Question: We got 3 points: , and .

The mail image, moves in a curved line from the start and end point, this is done by jQuery animate.
Now the next step is to make the mail image rotate while the animation is running. So at the start point and end point it would be rotated 0 degrees, but while animating, it should rotate facing the path of the animation. (see the image)
What I have tried:
<URL>
'''
// Init dom elements
var $start = $('#start');
var $end = $('#end');
var $mail = $('#mail');
// Get position coordinates
var startPos = $start.position();
var endPos = $end.Position();
// Angle calculation
var getAngle = function(currX, currY, endX, endY) {
var angle = Math.atan2(currX - endX, currY - endY) * (180 / Math.PI);
if (angle < 0) {
angle = Math.abs(angle);
} else {
angle = 360 - angle;
}
return angle;
};
// Mail angle
var getMailAngle = function() {
var currPos = $mail.position();
var endPos = $end.position();
return getAngle(currPos.left, currPos.top, endPos.left, endPos.top);
};
// Animate
$mail.animate({top: endPos.top, left: endPos.left}, {
specialEasing: {left: "easeInSine", top: "linear"},
// Executed each "animation" frame, so we rotate here.
step: function() {
var angle = getMailAngle();
$(this).css('transform', 'rotate(' + angle + 'deg'));
}
});
'''
But the code above is not correct, the angle doesn't face up when started / ended, I have very little experience with geometry math, so I really appreciate help for the rotating calculations.
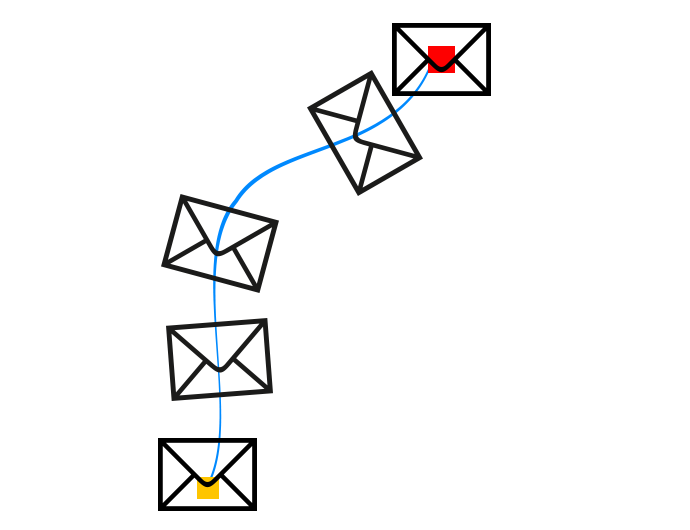
Answer: First off, you need to use an easing animation that starts and ends with the same "angle". If you look at the different <URL>, 'swing', 'easeInOutQuad' and 'easeInOutSine' are some of the valid options.
To calculate an approximation of the angle, you can look at the mail icon's current position and its next position (in the next animation frame). To get a good approximation you need to "manually" calculate the current and next position using the easing function. This also means you need to control the animation manually.
Here's a code snippet, and you can also see it on <URL>.
'''
// Init dom elements
var $start = $('#start');
var $end = $('#end');
var $mail = $('#mail');
// Get position coordinates
var startPos = $start.offset();
var endPos = $end.offset();
// Angle calculation
var getAngle = function(currX, currY, endX, endY) {
var angle = Math.atan2(currX - endX, currY - endY) * (180 / Math.PI);
if (angle < 0) {
angle = Math.abs(angle);
} else {
angle = 360 - angle;
}
return angle;
};
// Animate
var maxframe = 1000;
$({frame: 0}).animate({frame: maxframe}, {
easing: "linear",
duration: 1000,
// Executed each "animation" frame, so we rotate here.
step: function() {
var easing = $.easing.easeInOutQuad;
var left = easing(0, this.frame, startPos.left, endPos.left - startPos.left, maxframe);
var leftNext = easing(0, this.frame+1, startPos.left, endPos.left - startPos.left, maxframe);
var top = startPos.top + (endPos.top - startPos.top) * this.frame / maxframe;
var topNext = startPos.top + (endPos.top - startPos.top) * (this.frame + 1) / maxframe;
var angle = getAngle(left, top, leftNext, topNext);
$mail.offset({left: left, top: top});
$mail.css('transform', 'rotate(' + angle + 'deg)');
},
// Set the final position
complete: function() {
$mail.offset($end.offset());
$mail.css('transform', '');
}
});
'''